Aerial crown-view tile of a tropical tree (Barro Colorado Island, Panama), acquired 20250818:
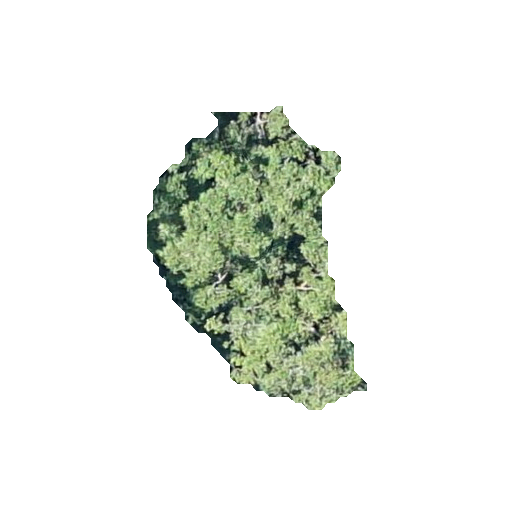
Species: Brosimum alicastrum
GBIF accepted scientific name: Brosimum alicastrum
Crown area: 60.264 m²